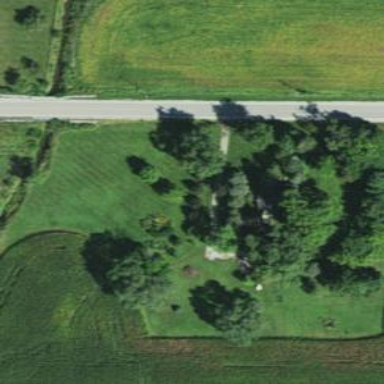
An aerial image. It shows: Driveway.